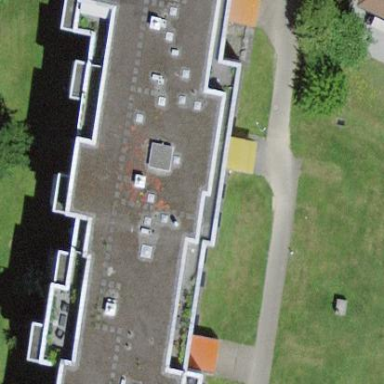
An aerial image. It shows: Building with apartments and flat roof.